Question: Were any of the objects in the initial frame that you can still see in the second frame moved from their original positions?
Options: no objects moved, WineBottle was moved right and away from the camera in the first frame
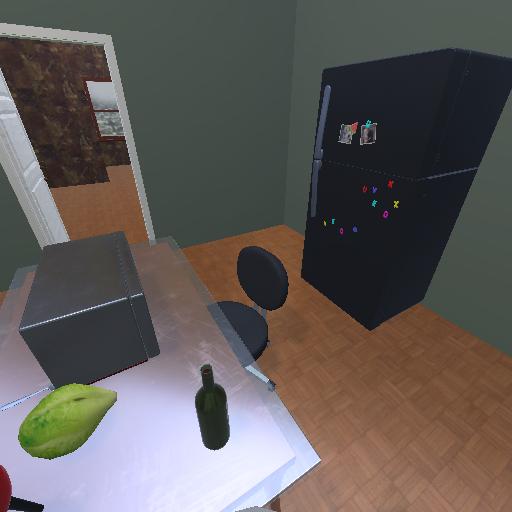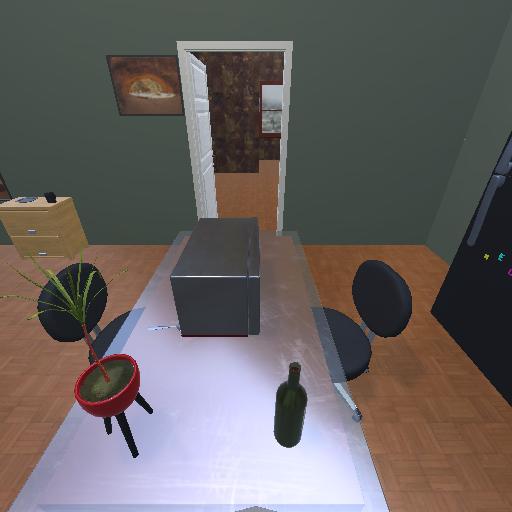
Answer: no objects moved